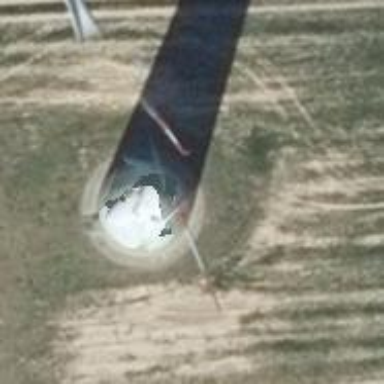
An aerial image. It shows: Wind generator using horizontal axis wind turbines.